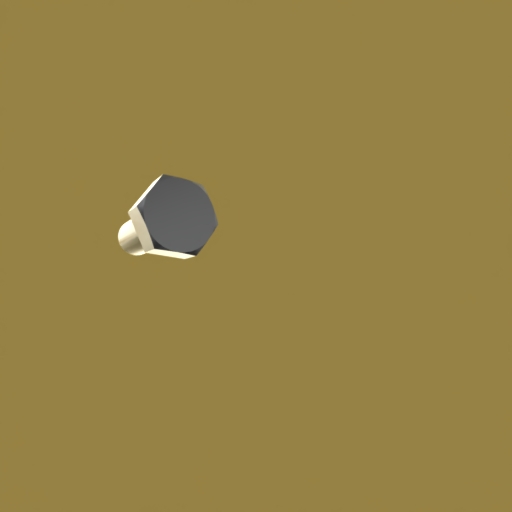
Label: bolt